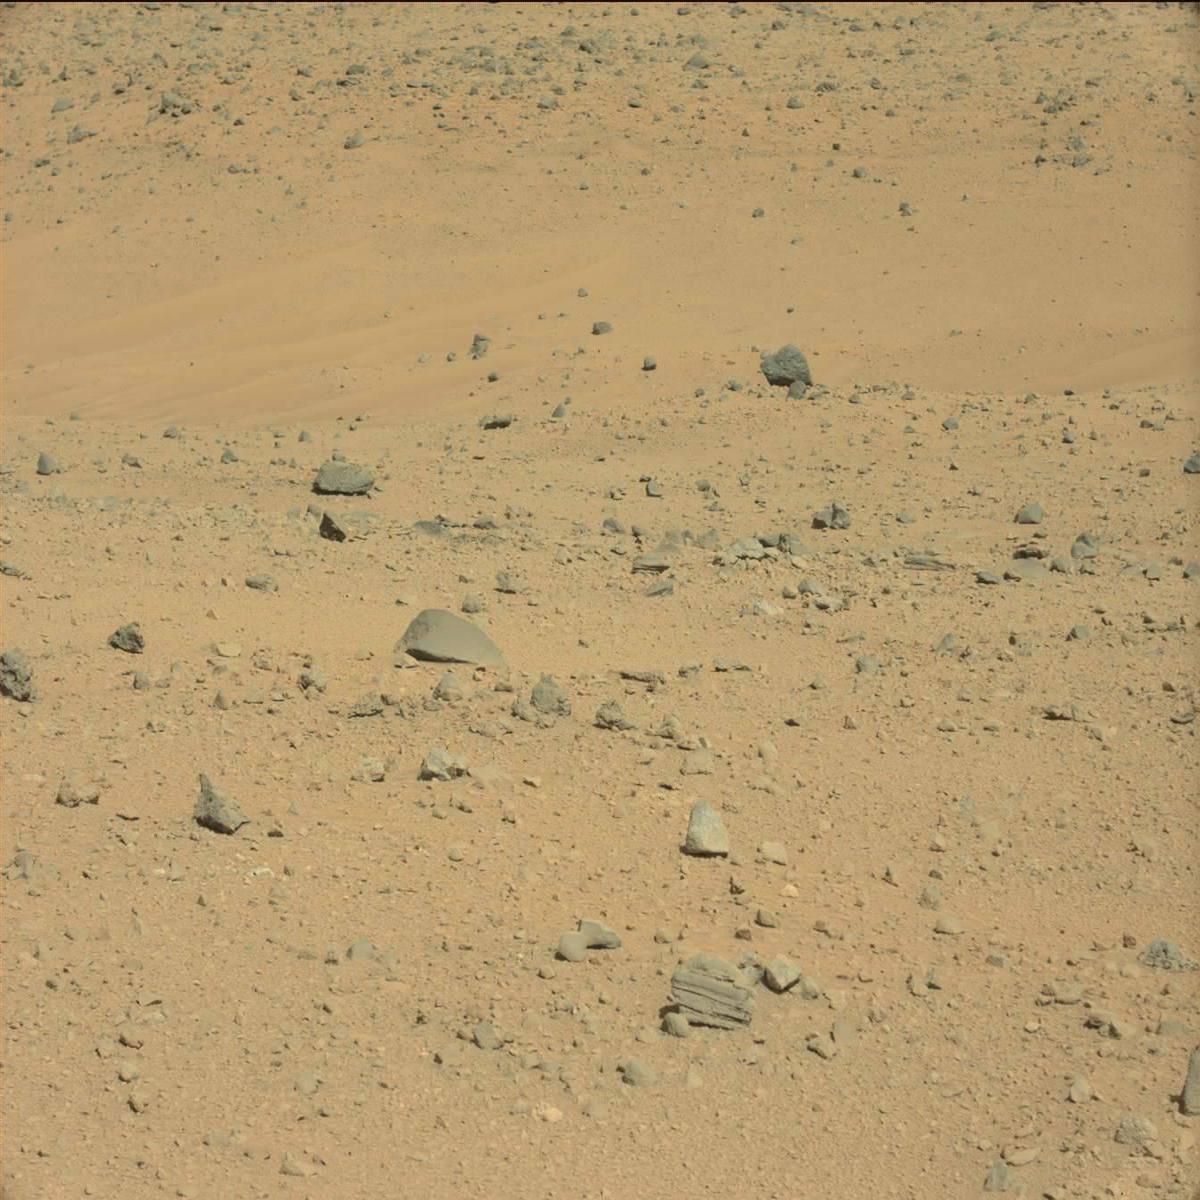
Terrain classes present: Bedrock, Rock, Sand / Soil